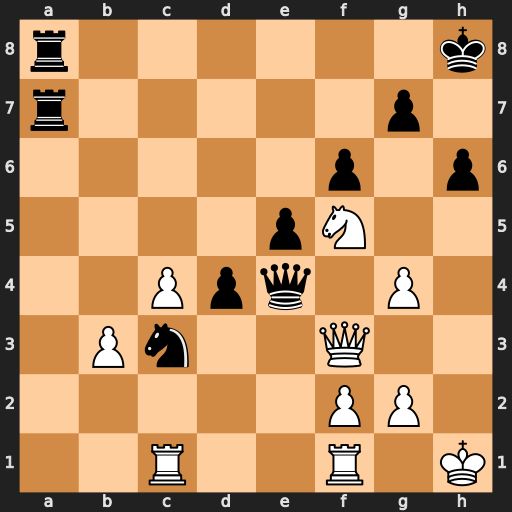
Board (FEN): r6k/r5p1/5p1p/4pN2/2Ppq1P1/1Pn2Q2/5PP1/2R2R1K
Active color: w
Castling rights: -
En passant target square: -
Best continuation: Rxc3 Qxf3 Rxf3